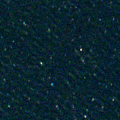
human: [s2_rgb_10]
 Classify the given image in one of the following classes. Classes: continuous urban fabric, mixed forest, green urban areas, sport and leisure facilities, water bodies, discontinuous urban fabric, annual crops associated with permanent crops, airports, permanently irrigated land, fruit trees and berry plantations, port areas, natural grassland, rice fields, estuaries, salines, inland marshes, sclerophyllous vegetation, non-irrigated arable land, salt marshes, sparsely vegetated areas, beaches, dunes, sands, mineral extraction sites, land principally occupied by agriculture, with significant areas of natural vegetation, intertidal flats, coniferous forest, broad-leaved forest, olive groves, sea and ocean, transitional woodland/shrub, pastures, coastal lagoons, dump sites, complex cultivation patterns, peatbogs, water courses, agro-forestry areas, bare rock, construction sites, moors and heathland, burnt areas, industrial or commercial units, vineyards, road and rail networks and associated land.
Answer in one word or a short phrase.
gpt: sea and ocean